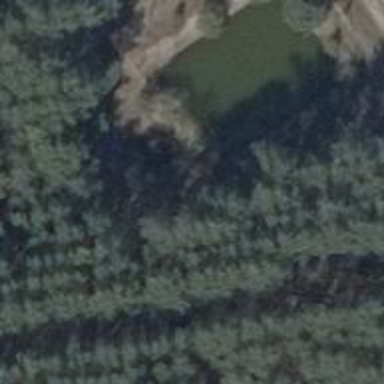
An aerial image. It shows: Fire water pond surrounded by natural water.